Question: This file lists the various (6) functions used to control sessions..
'''
function _open()
{
try{
// Open the database
$dbh = new PDO("mysql:host=$host;dbname=$dbname",$user,$pass);
$dbh->setAttribute( PDO::ATTR_ERRMODE, PDO::ERRMODE_EXCEPTION );
} //try
catch(PDOException $e){
echo "Oops, We're experiencing an error CONNECTING.";
file_put_contents('PDODBConnectionErrors.txt', $e->getMessage(), FILE_APPEND);
} //catch
}
## Kill Connection to Mysql (Using PDO)
function _close(){
$dbh = null;
}
## Read a current session
function _read($id){
try{
// Open the database
$dbh = new PDO("mysql:host=$host;dbname=$dbname",$user,$pass);
$dbh->setAttribute( PDO::ATTR_ERRMODE, PDO::ERRMODE_EXCEPTION );
// Begin Query
$id = mysql_real_escape_string($id);
$sth = $dbh->prepare("SELECT data FROM sessions WHERE id = '$id'");
$sth->execute();
}
catch(PDOException $e){
echo "Oops, We're experiencing an error. READING";
file_put_contents('PDODBConnectionErrors.txt', $e->getMessage(), FILE_APPEND);
} //catch
## return '';
}
## Write to current session
function _write($id, $data){
// WRITE Vars
try{
// Open the database
## require_once('dbi.php');
$dbh = new PDO("mysql:host=$host;dbname=$dbname",$user,$pass);
$dbh->setAttribute( PDO::ATTR_ERRMODE, PDO::ERRMODE_EXCEPTION );
// Begin Query
$access = time();
$id = mysql_real_escape_string($id);
$access = mysql_real_escape_string($access);
$data = mysql_real_escape_string($data);
$sth = $dbh->prepare("REPLACE INTO sessions VALUES ('$id', '$access', '$data')");
$sth->execute();
}
catch(PDOException $e){
echo "Oops, We're experiencing an error. REPLACING SESSION VAL";
file_put_contents('PDODBConnectionErrors.txt', $e->getMessage(), FILE_APPEND);
} //catch
}
## Destroy current session
function _destroy($id){
try{
// Open the database
## require_once('dbi.php');
$dbh = new PDO("mysql:host=$host;dbname=$dbname",$user,$pass);
$dbh->setAttribute( PDO::ATTR_ERRMODE, PDO::ERRMODE_EXCEPTION );
// Begin Query
$id = mysql_real_escape_string($id);
$sth = $dbh->prepare("DELETE FROM sessions WHERE id = '$id'");
$sth->execute();
}
catch(PDOException $e){
echo "Oops, We're experiencing an error.";
file_put_contents('PDODBConnectionErrors.txt', $e->getMessage(), FILE_APPEND);
} //catch
}
## Clean old session data out
function _clean($max){
try{
// Open the database
## require_once('dbi.php');
$dbh = new PDO("mysql:host=$host;dbname=$dbname",$user,$pass);
$dbh->setAttribute( PDO::ATTR_ERRMODE, PDO::ERRMODE_EXCEPTION );
// Begin Query
$old = time() - $max;
$old = mysql_real_escape_string($old);
$sth = $dbh->prepare("DELETE FROM sessions WHERE access < '$old'");
$sth->execute();
}
catch(PDOException $e){
echo "Oops, We're experiencing an error. DEL FROM SESSION";
file_put_contents('PDODBConnectionErrors.txt', $e->getMessage(), FILE_APPEND);
} //catch
}
'''
and
'''
////////////////////////////////////////////////////////////////////////////////////
###### Require Database ###### ////////////////////////
####### DB Config Setting #######
$host ='localhost'; //////////////
$dbname ='mydb';//////////
$user ='root'; //////////////
$pass =''; //////////////
/////////////////////////////////
////////////////////////
////////////////////////////////////////////////////////////////////////////////////
###### Start session ////////////////////////
session_start(); ////////////////////////
###### Call Session Functions Include ###### ////////////////////////
require_once('src/cfg/sess_function.php'); ////////////////////////
###### Call function as contained in sess_function() ###### //
session_set_save_handler('_open','_close','_read','_write','_destroy','_clean'); //
////////////////////////////////////////////////////////////////////////////////////
////////////////////////////////////////////////////////////////////////////////////
'''
The table looks like:

The problem is: it gives me no problem, but nothing is stored in the 'sessions' table...
if I UNCOMMENT 'session_start();' it throws these warnings:
'''
Oops, We're experiencing an error. READING
Warning: session_start() Cannot send session cookie - headers already sent by sess_function.php:33)index.php on line 12
Warning: session_start() [function.session-start]: Cannot send session cache limiter - headers already sent (output started sess_function.php:33) in index.php on line 12
'''
Anyone??
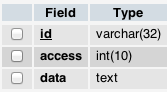
Answer: The first error message is what you should be looking at. PHP needs to send HTTP header data (a cookie), but there's already been some output in sess_function.php. Header data cannot be sent after regular output (say, 'echo'). You print "Oops, We're experiencing an error. READING", which is the output PHP complains about. Removing all echo statements will resolve the session problem.
Then: the '$dbname', '$user', '$pass' and '$host' variables weren't set. 'global $dbname, $host, $user, $pass;' declarations fixed that.
Finally: session_set_save_handler must be called before session_start, because otherwise PHP won't call the custom functions. The output already sent errors happened because the MySQL errors were triggered before session_start finished running (the MySQL errors occured session_start)